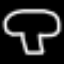
Label: mushroom